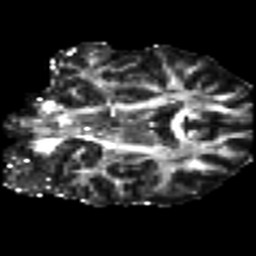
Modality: FA
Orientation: coronal
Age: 23
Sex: male
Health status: ill
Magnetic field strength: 3 T
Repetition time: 9 s
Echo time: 0.093 s